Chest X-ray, PA view. Patient: 22 years old, sex M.
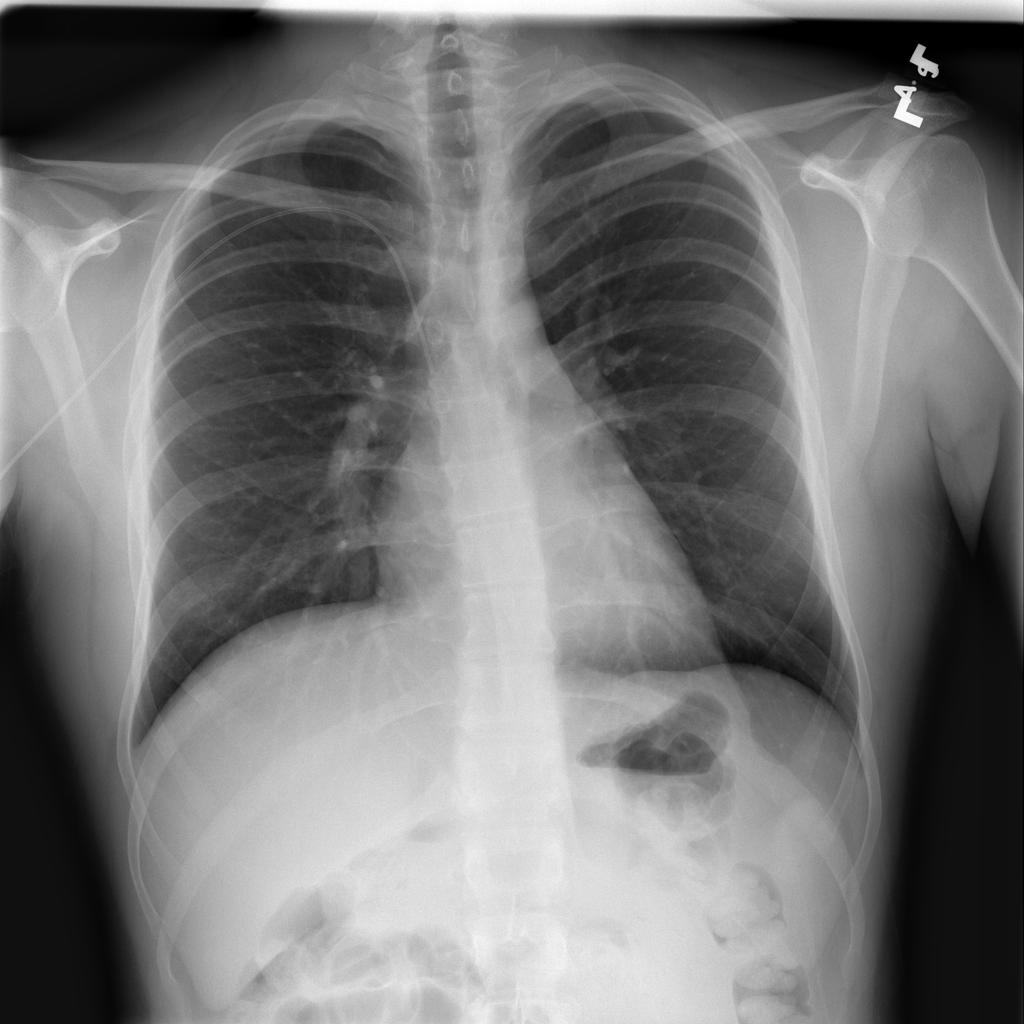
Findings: No Finding